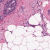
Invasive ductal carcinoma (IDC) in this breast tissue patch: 0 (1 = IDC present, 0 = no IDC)